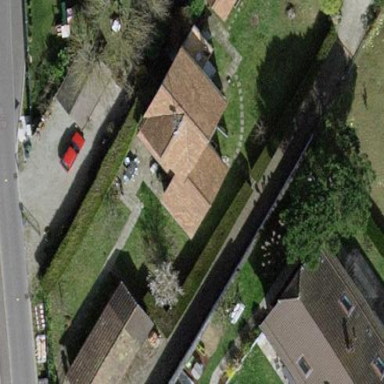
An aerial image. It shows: Garden enclosed by fence.